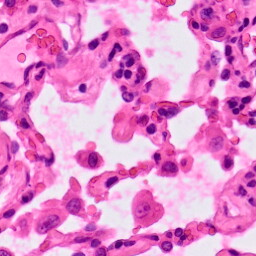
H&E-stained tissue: Lung